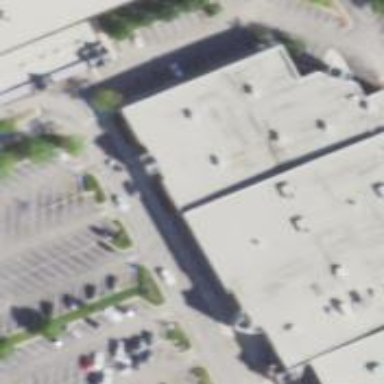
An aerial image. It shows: Retail building.